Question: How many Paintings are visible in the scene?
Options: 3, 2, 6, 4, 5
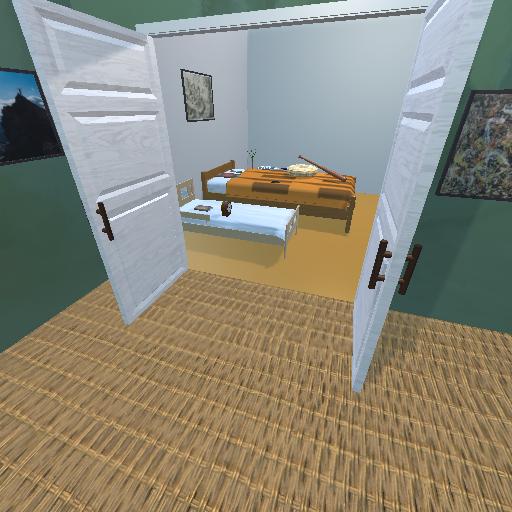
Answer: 3